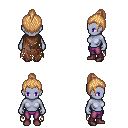
a pixel art fantasy rpg character, female body template, dark elf, purple skin, brown tattered cape, magenta pants, light blonde short topknot hairstyle, maroon shoes, four views (front, back, left, right), 2x2 character sprite sheet, small pixel art, hard edges, no anti-aliasing